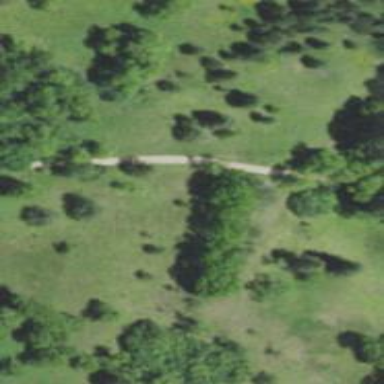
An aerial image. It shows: Path.